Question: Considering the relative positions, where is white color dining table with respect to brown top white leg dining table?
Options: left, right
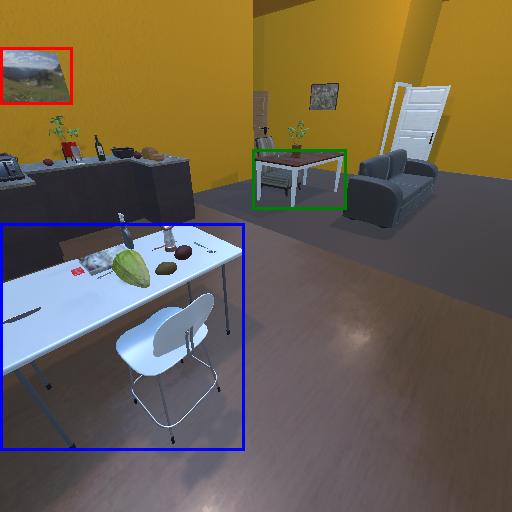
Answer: left